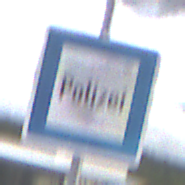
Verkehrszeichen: Polizei
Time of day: MorningAfternoon
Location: Outdoor (Suburban)
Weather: PartlyCloudy
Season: NotSpecified
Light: Natural